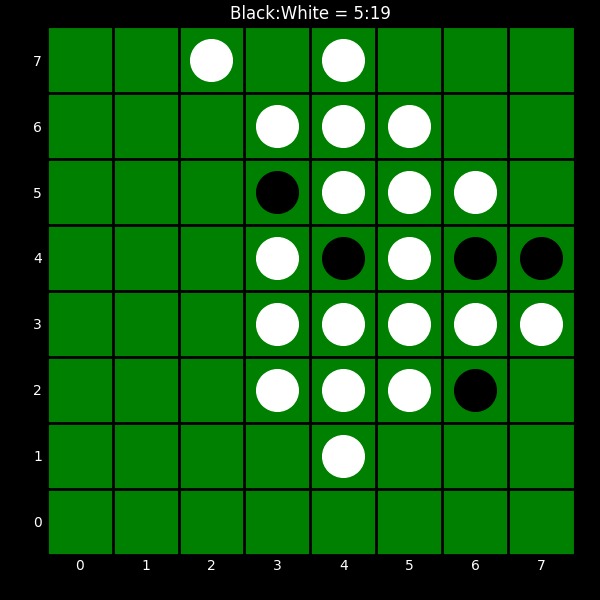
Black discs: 5
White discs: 19